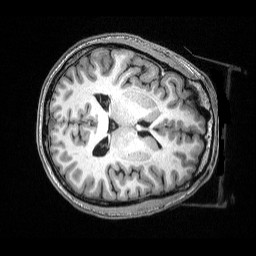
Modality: T1w
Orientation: axial
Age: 38
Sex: male
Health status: healthy
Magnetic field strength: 3 T
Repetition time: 2.53 s
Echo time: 0.00331 s